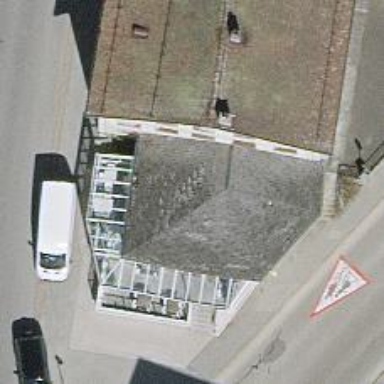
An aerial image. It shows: Cafe.